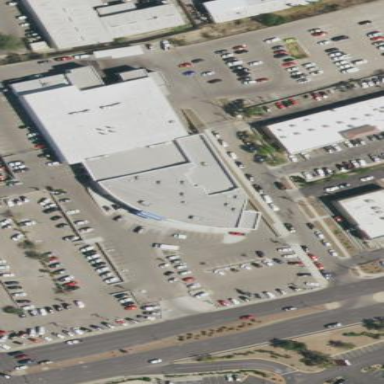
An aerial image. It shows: Car shop within retail area.